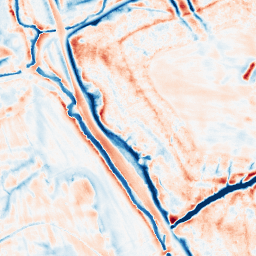
Category: edge_preserving
Decomposition family: bilateral
Decomposition parameters: d: 21
sigma_color: 25
sigma_space: 100
Upsampling method: quartic
Upsampling parameters: scale: 2
Upsampling scale: 2